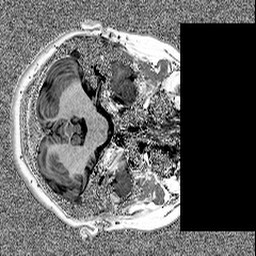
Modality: MP2RAGE
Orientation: axial
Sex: female